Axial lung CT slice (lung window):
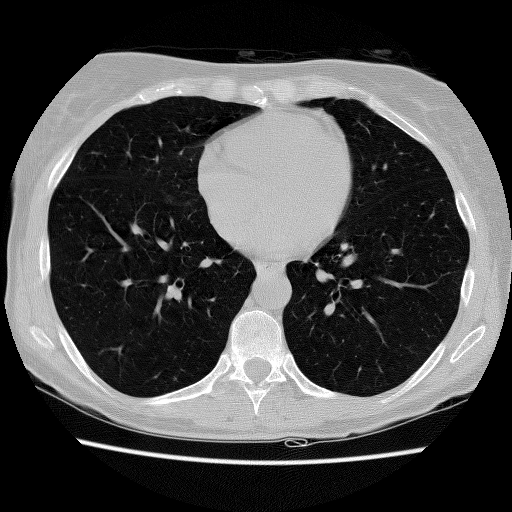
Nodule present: no